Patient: sex M, age 57
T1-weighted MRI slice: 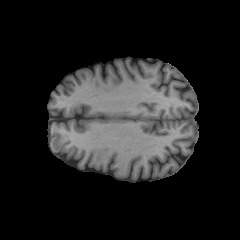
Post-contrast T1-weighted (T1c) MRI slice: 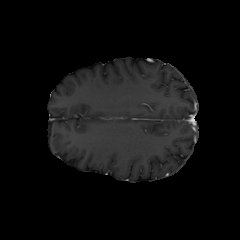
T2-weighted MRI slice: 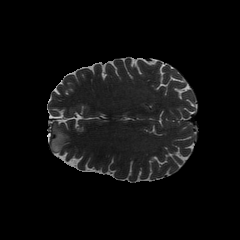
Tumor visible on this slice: yes
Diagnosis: Oligodendroglioma, IDH-mutant, 1p/19q-codeleted
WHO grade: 2